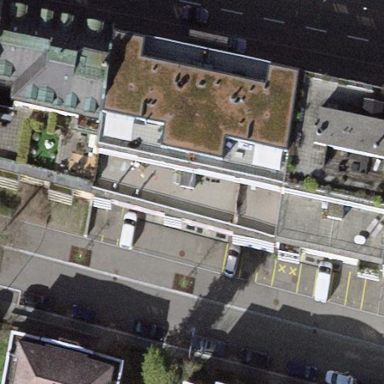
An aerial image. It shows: Balcony as part of building.